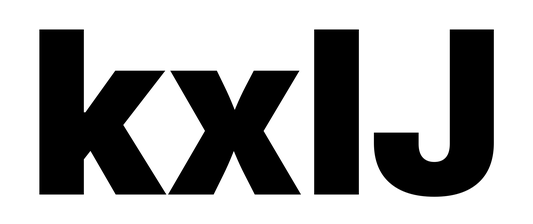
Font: Inter_Black